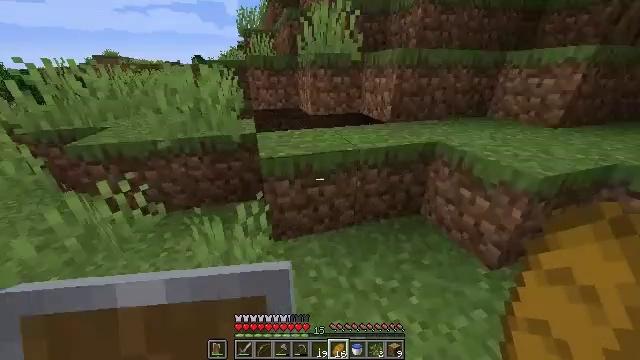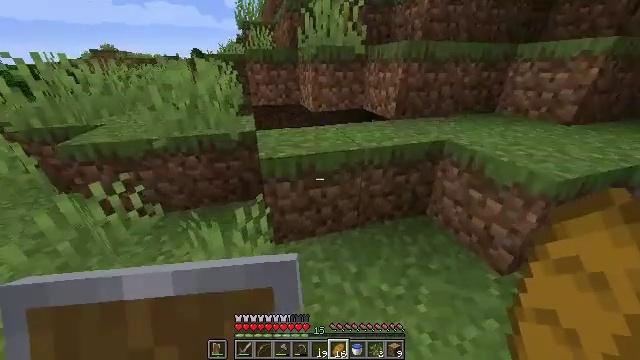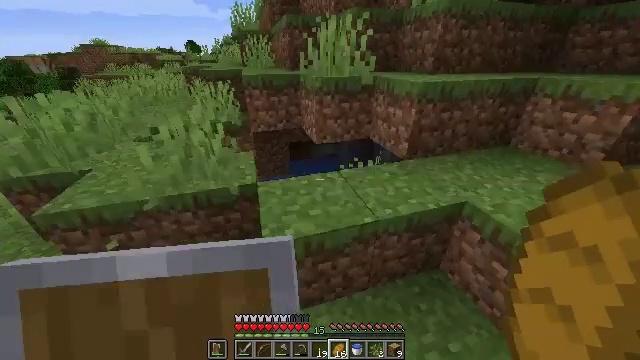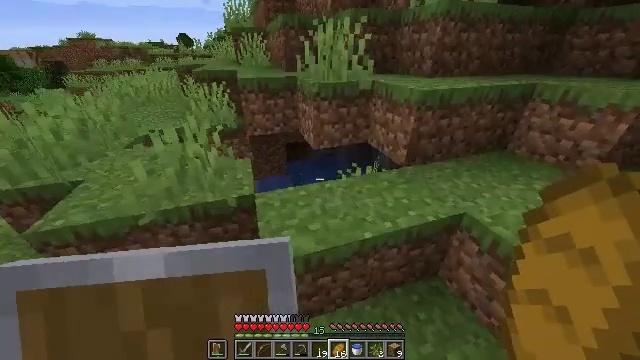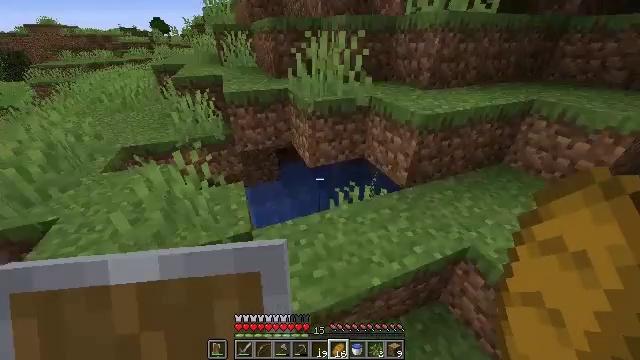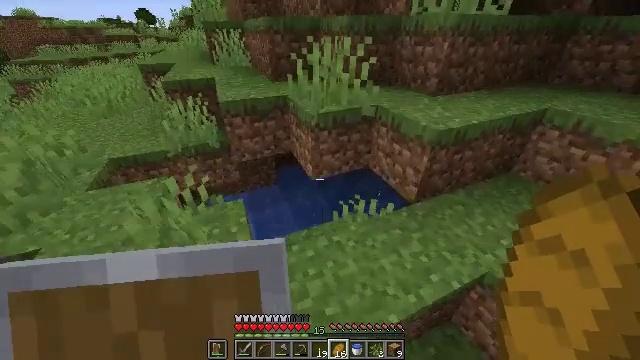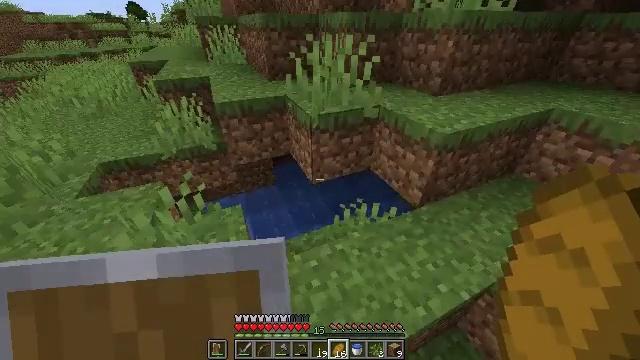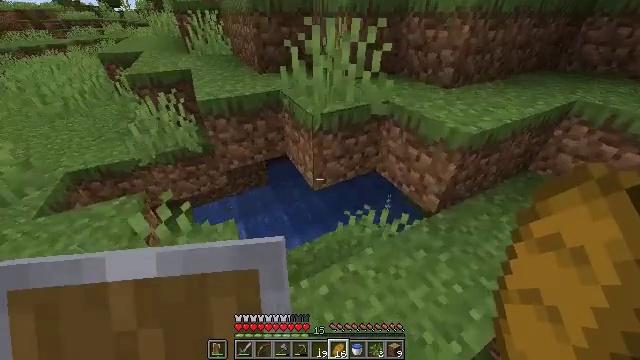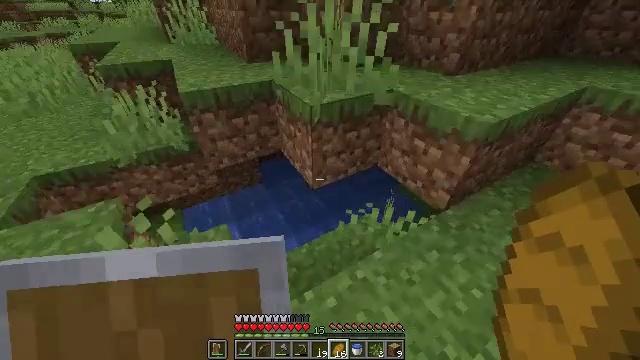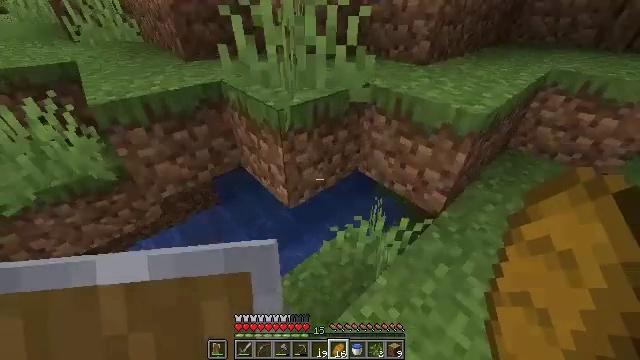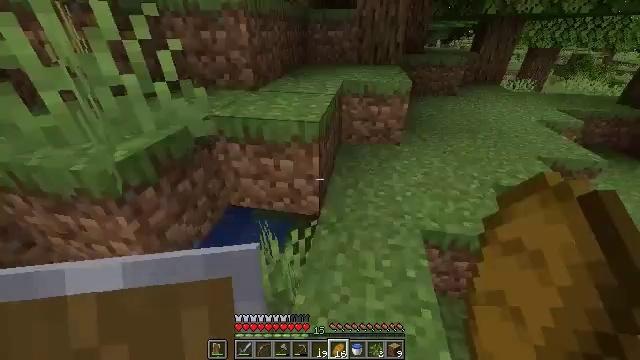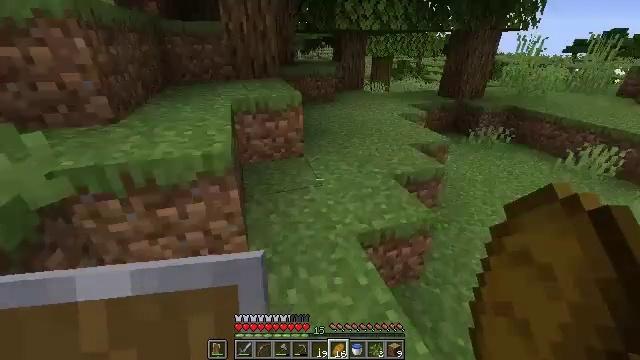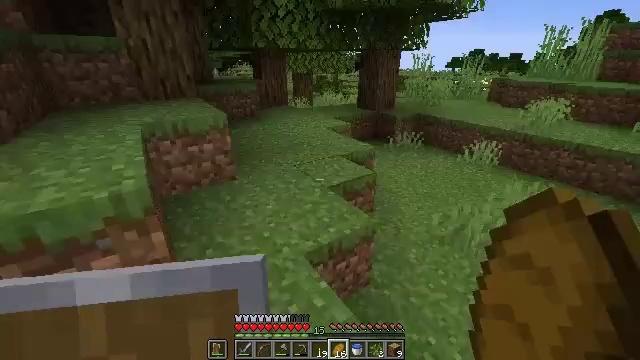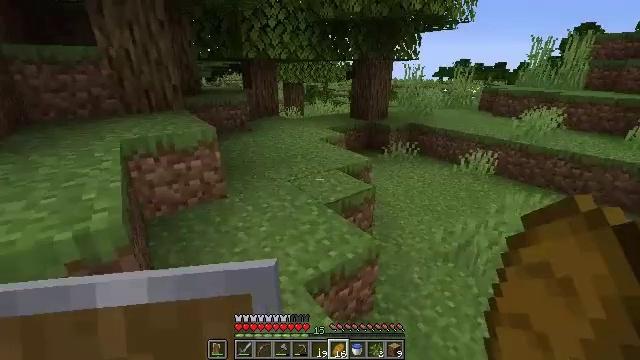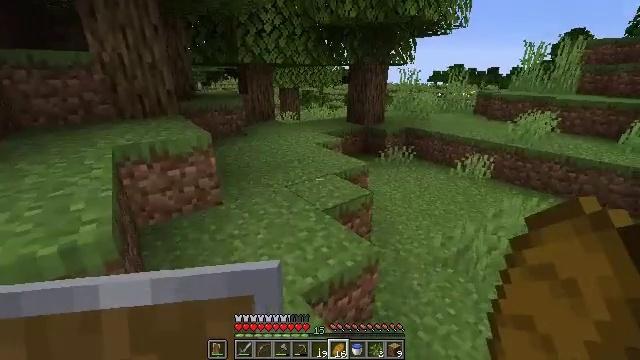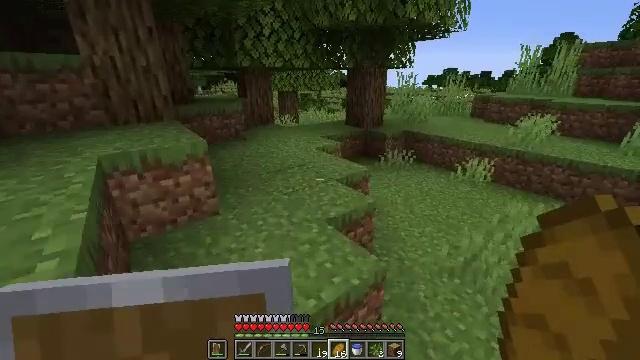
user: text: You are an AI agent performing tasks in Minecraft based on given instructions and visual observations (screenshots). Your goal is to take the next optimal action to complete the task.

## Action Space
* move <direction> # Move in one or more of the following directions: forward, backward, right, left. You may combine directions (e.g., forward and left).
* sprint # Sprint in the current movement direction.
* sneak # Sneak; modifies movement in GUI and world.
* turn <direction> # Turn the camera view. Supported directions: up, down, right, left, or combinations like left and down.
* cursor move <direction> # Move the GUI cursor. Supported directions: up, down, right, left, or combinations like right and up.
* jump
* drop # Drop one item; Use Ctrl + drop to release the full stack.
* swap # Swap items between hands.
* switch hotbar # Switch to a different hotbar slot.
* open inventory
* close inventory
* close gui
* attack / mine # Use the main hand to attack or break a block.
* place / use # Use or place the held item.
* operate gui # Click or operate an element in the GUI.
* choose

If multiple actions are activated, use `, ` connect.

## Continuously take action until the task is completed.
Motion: motion action
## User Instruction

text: Break the lilac plant.
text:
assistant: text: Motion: move forward and move left, turn down, jump
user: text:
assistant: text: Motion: move forward and move left, turn down, jump
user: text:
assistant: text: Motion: move forward and move left, turn right and down, jump
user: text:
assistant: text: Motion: move forward and move left, turn right and down, jump
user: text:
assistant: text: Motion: move forward, turn right and down
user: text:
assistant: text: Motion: move forward, turn right
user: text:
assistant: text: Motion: move forward, turn right and down
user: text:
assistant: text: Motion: turn right and down
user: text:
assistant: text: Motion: turn right and up
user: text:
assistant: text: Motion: turn right and up
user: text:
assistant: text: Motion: move forward, turn right and up
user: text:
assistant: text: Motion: move forward, turn right and up
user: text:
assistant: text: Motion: move forward, turn right and up
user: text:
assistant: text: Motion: move forward, sprint
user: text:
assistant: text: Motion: move forward, sprint
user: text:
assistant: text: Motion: move forward, sprint
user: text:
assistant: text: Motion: move forward
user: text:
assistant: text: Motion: move forward, turn up
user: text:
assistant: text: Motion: move forward
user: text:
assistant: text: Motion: move forward, turn left and up
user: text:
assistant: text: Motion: move forward, turn left and up
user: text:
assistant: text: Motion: move forward
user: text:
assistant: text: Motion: move forward
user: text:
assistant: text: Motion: move forward
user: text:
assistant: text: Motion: move forward
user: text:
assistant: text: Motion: move forward
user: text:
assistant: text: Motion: move forward
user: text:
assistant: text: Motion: move forward
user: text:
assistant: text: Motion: move forward, turn left
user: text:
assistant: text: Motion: move forward